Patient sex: M
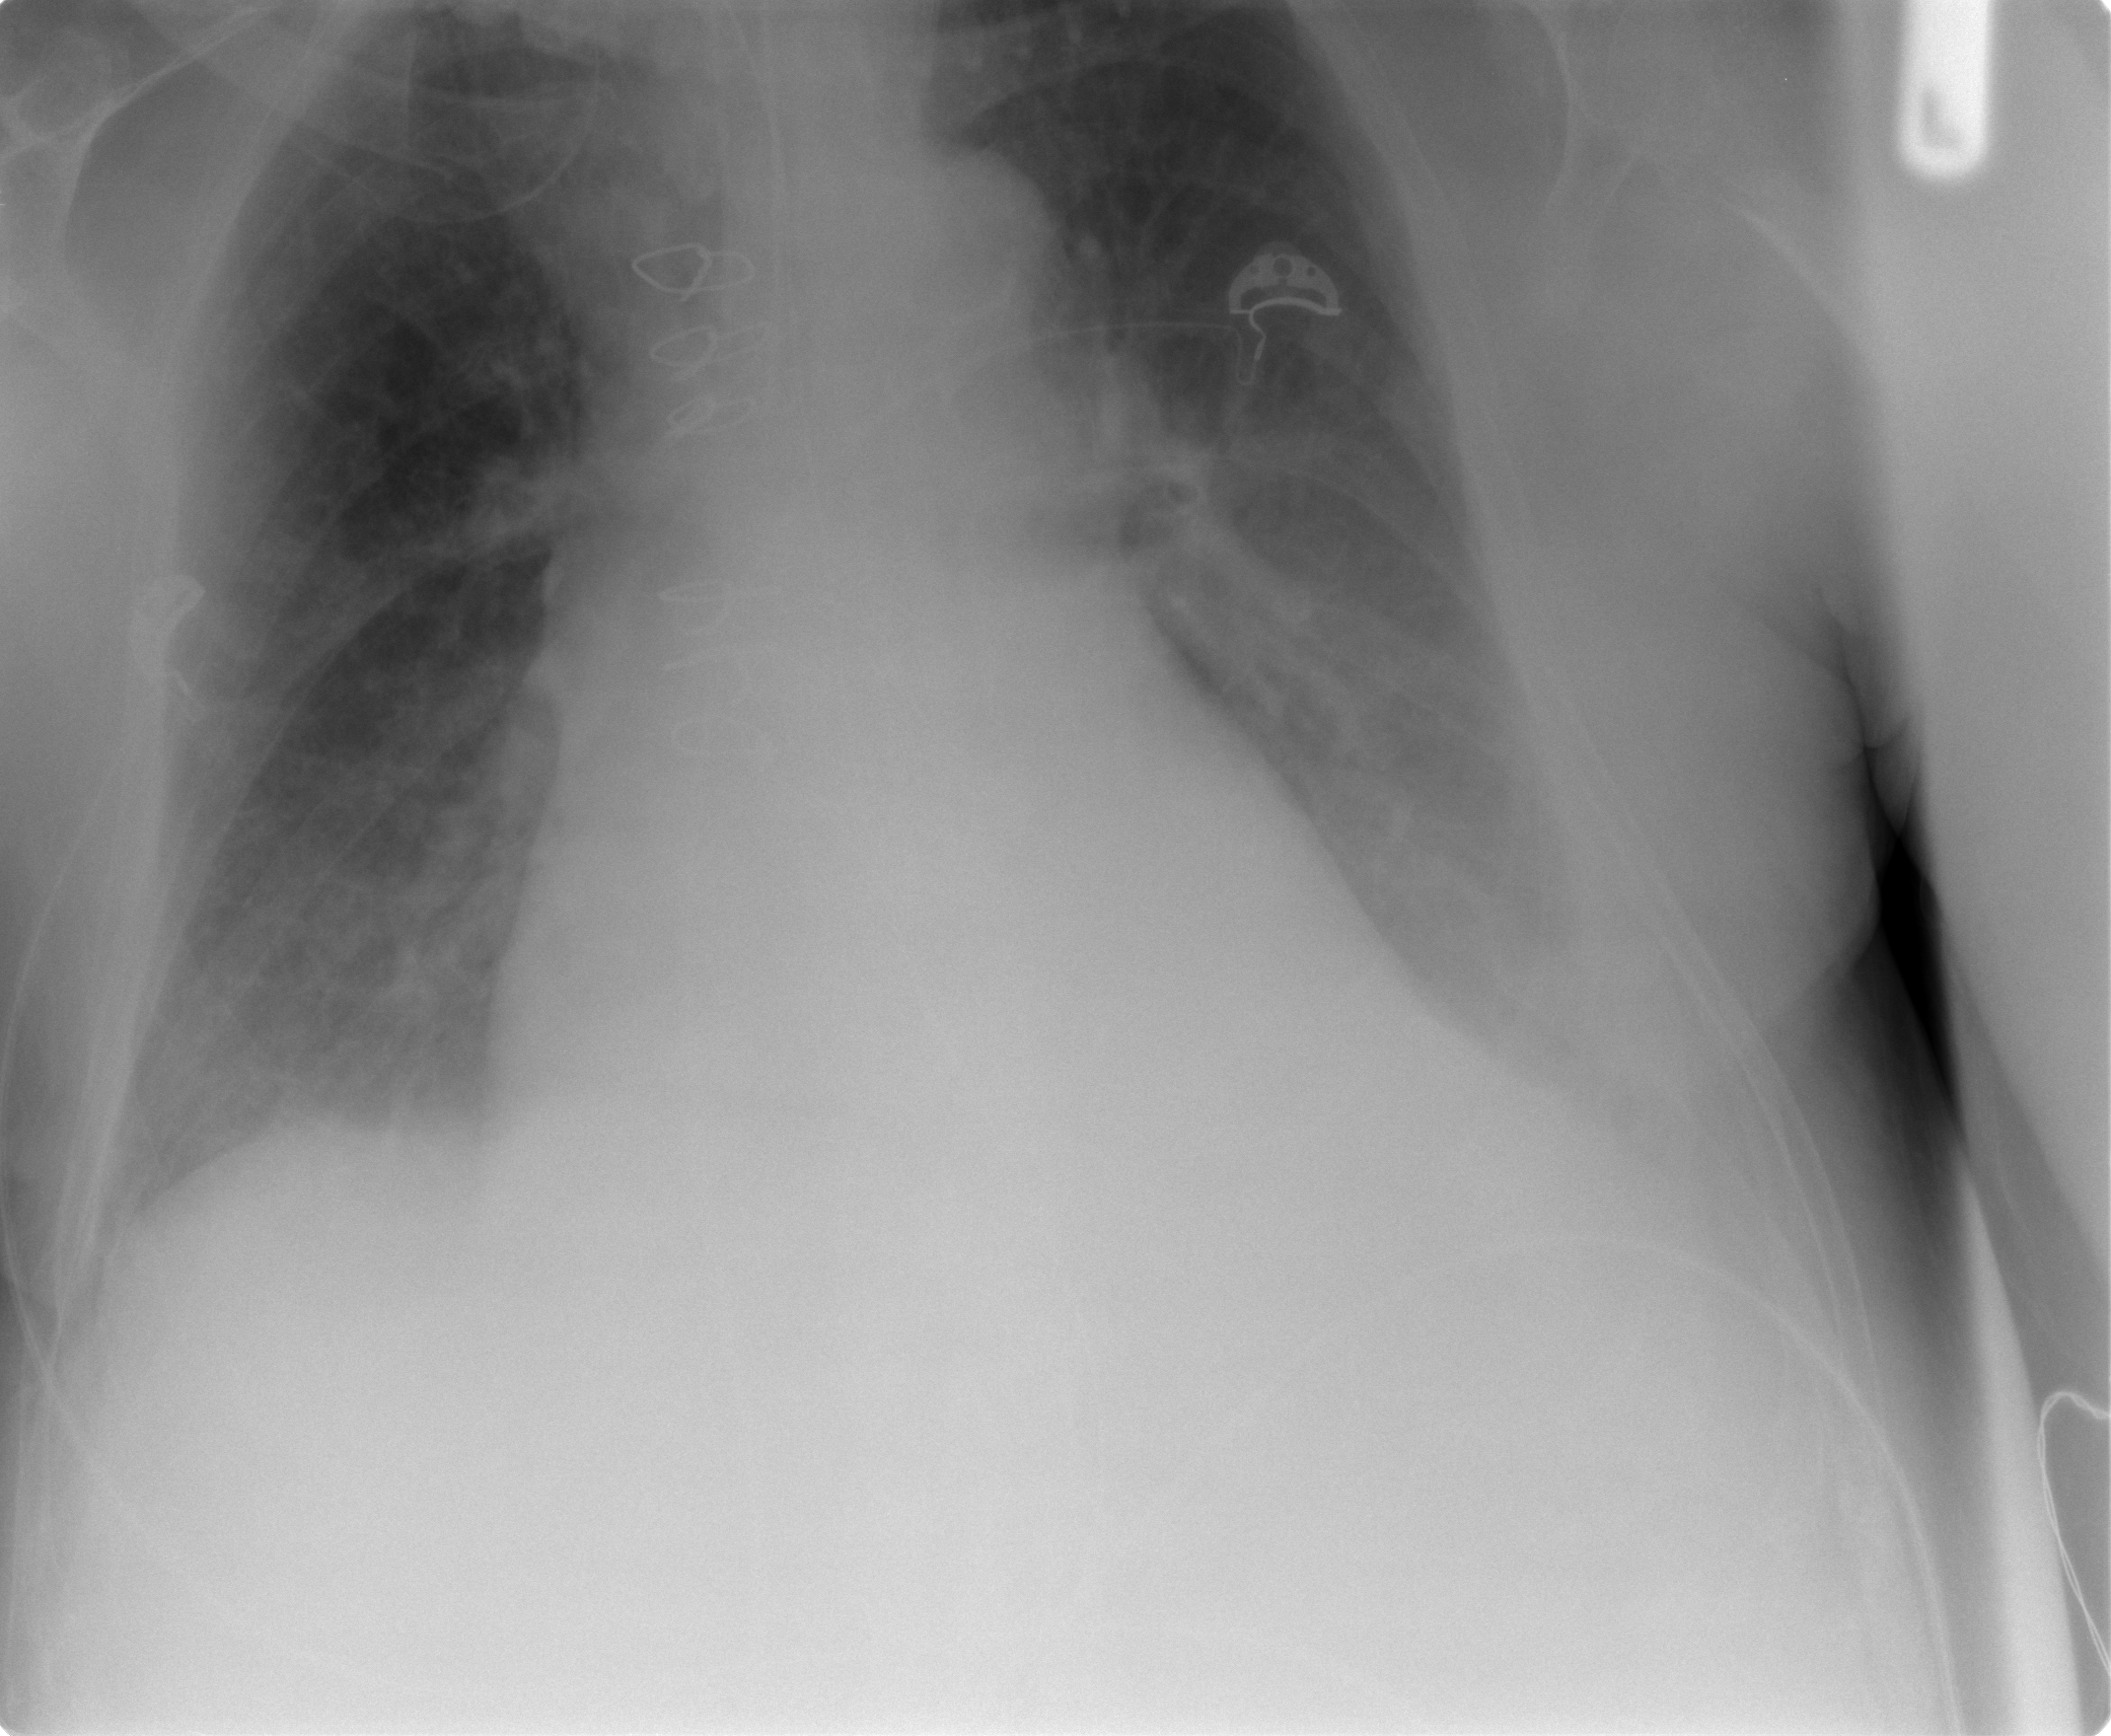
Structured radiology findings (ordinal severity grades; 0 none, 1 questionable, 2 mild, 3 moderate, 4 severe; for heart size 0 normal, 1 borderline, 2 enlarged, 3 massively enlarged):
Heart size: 2
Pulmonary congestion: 2
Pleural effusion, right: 0
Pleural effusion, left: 2
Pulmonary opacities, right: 0
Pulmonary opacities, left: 2
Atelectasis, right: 2
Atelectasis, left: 2